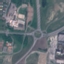
Label: Highway